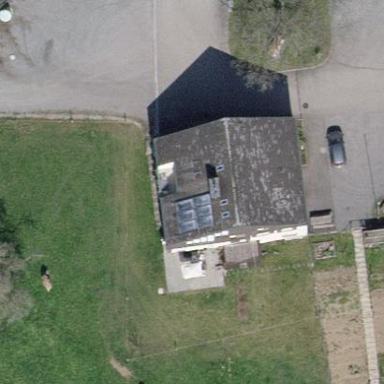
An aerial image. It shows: Farm building with gabled roof.